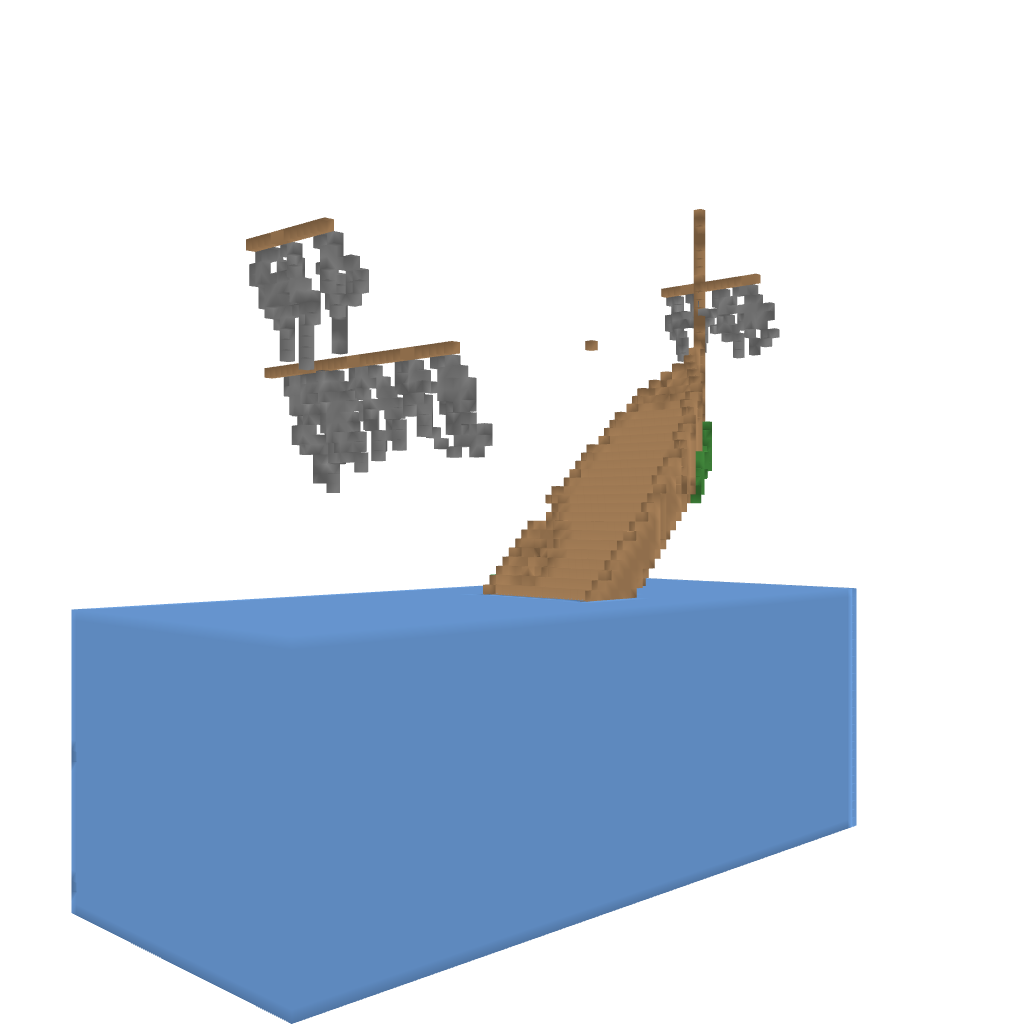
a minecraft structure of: Sinking Ship by LecoRubb bad low quality